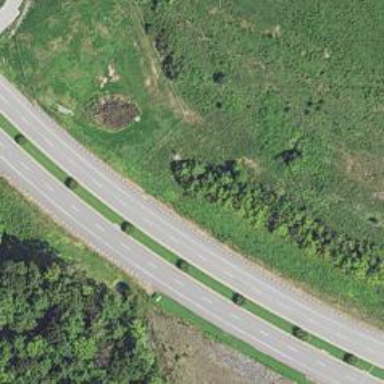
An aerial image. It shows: Culvert tunnel.